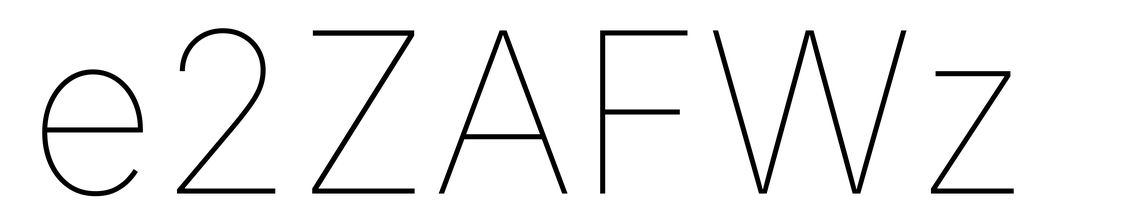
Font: Inter_Thin